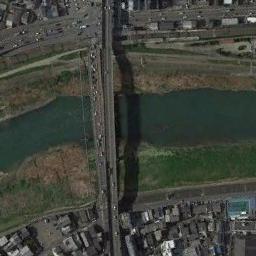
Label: bridge